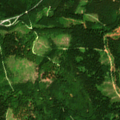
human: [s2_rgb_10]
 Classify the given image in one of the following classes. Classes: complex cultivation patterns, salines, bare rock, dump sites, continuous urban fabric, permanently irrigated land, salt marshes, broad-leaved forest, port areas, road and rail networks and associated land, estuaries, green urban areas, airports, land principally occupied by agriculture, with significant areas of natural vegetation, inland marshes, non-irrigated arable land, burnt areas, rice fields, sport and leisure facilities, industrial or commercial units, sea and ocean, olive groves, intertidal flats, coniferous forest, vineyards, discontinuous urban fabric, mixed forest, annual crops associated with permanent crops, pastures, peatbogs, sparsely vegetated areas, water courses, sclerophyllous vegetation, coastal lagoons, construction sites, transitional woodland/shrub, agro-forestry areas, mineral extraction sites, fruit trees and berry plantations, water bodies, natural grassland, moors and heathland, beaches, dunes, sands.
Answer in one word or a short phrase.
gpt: coniferous forest, mixed forest